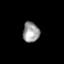
Tissue: skin
Cell type: Epithelial cells
Senescence score: 0.2301
Nuclear area (px): 326
Mean DAPI intensity: 156.058